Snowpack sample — Snodgrass Mountain, Crested Butte, Colorado (2/4/25, 12:06 PM MST)
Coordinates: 38.923, -106.968
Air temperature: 35 °F
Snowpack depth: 80 cm
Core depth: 80 cm
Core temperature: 32 °F
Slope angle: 14°, slope face: 78°
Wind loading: low
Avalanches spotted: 0
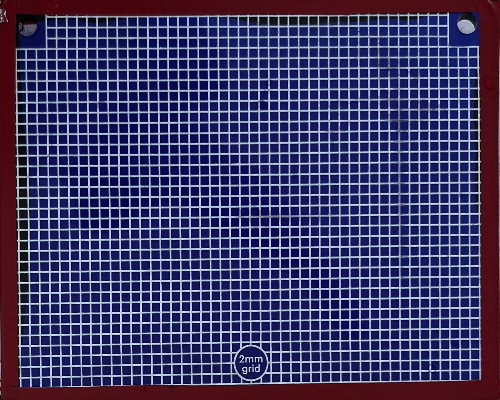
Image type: profile
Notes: No avalanches nearby, unusually warm weather for the last month reported by residents, Collected 25 yards from treeline